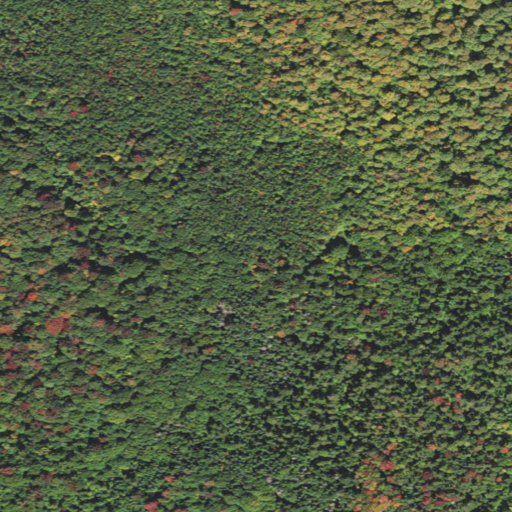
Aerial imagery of mountain in New Hampshire named Appleby Mountain containing deciduous forest, mixed forest, and evergreen forest